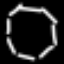
Label: octagon